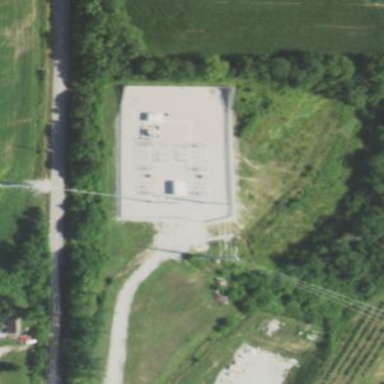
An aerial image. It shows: Distribution-level power substation.